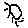
Label: sun